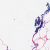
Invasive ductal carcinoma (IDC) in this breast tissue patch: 0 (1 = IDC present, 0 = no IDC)